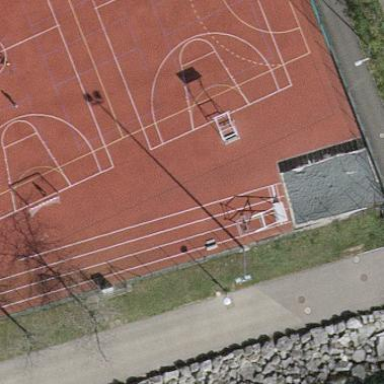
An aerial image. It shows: Track for athletics with tartan surface. Specifically designed for long jump.